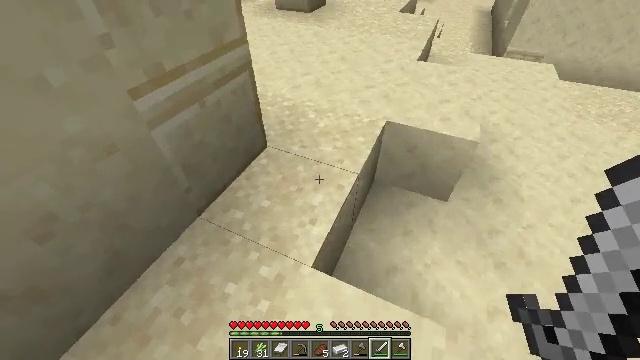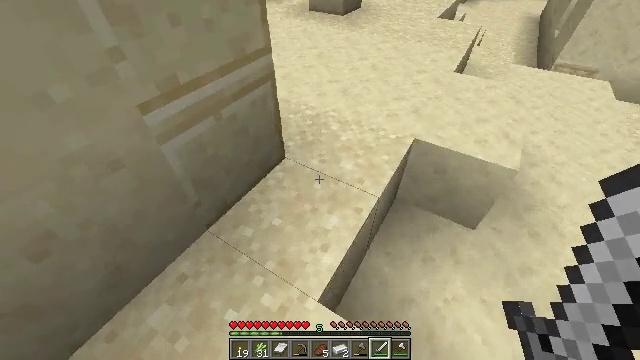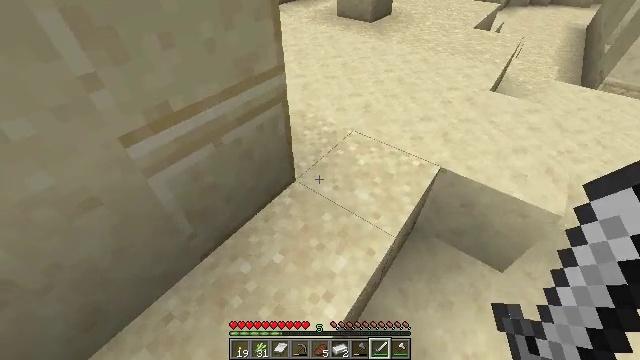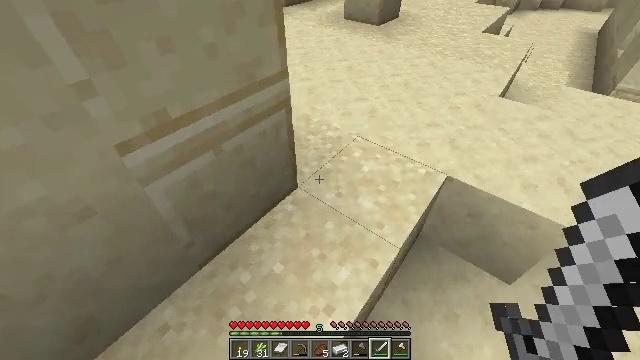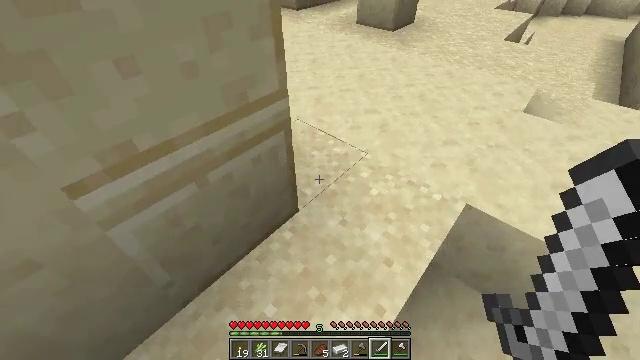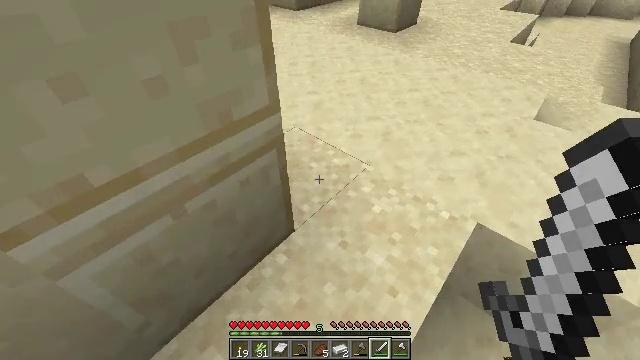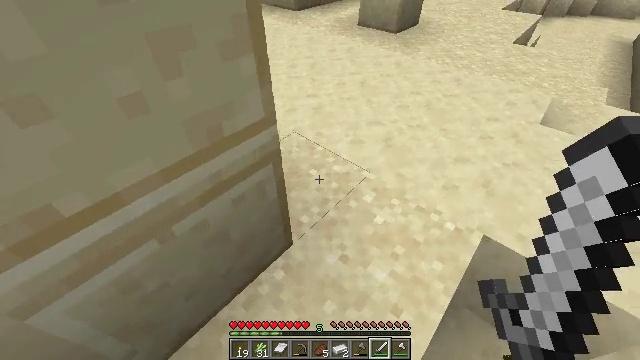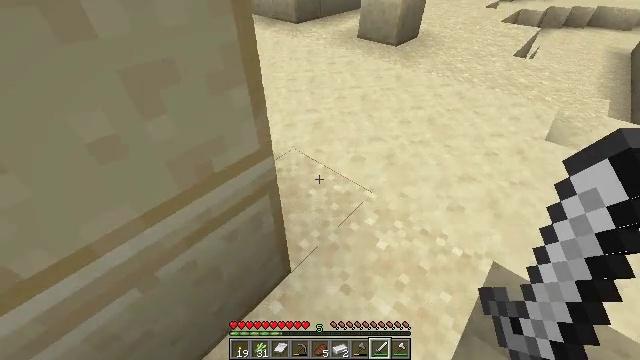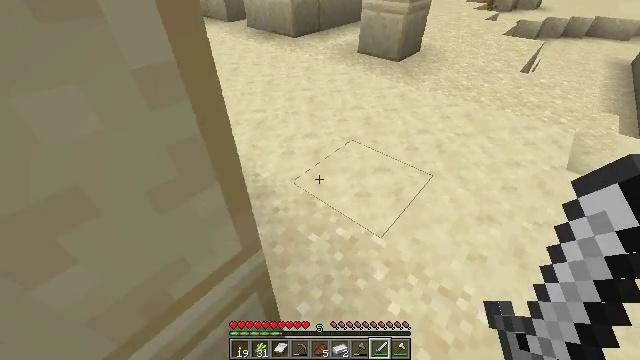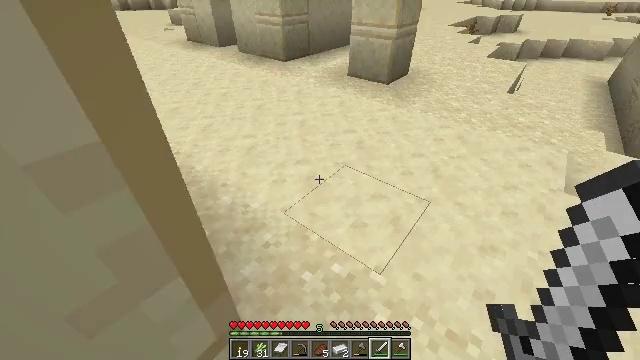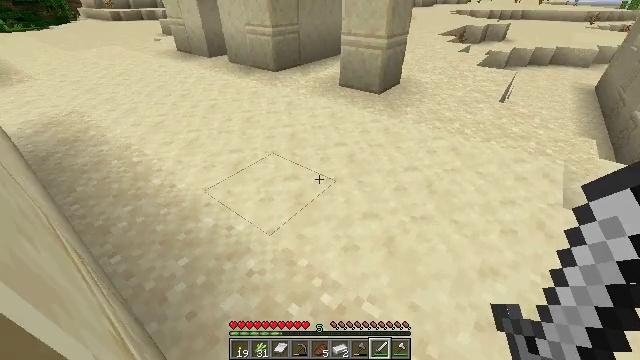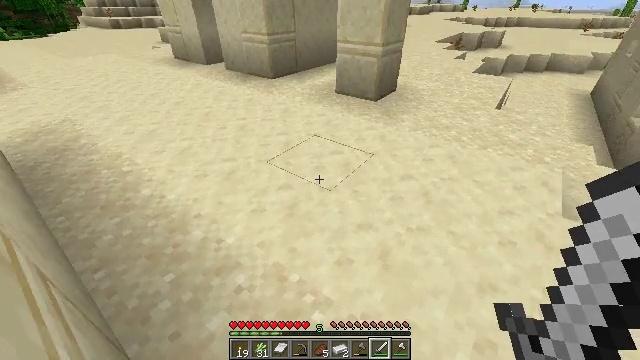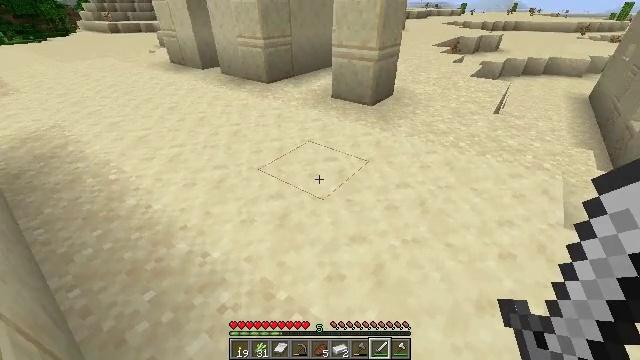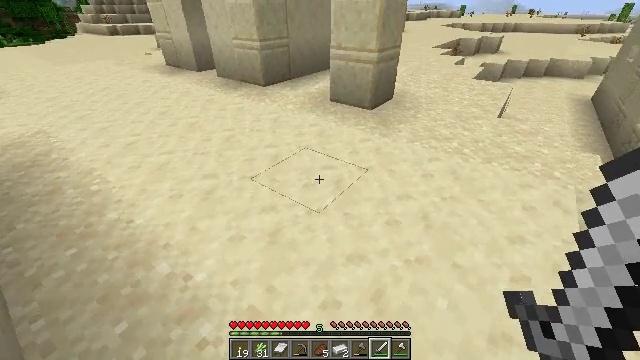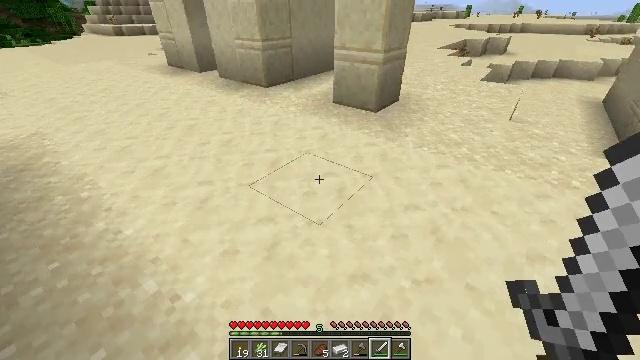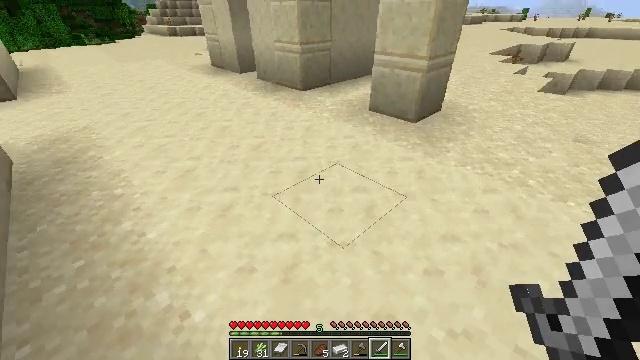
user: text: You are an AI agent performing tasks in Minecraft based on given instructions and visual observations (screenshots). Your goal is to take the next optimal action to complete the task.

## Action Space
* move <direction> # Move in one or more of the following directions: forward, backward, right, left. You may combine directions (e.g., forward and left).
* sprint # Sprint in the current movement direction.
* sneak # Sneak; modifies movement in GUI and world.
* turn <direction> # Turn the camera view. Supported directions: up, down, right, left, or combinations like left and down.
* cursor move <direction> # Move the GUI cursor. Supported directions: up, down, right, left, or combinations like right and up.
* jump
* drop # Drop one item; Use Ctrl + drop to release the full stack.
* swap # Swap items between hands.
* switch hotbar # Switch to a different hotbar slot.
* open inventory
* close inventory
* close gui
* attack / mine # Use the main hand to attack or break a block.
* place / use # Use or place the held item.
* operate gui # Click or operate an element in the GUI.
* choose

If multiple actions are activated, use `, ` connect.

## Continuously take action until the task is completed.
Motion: motion action
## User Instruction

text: Break the smooth sandstone slab to collect it.
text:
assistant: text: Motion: move forward, turn left
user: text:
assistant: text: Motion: move forward, turn left
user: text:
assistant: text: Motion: move forward, turn left
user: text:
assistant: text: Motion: move forward, turn left
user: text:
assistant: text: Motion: move forward
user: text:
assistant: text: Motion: move forward
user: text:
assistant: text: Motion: move forward, turn up
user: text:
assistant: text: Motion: move forward, turn up
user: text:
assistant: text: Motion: move forward, turn right and up
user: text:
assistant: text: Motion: move forward, turn right and up
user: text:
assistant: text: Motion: move forward, turn up
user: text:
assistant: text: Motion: move forward
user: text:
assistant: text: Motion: move forward
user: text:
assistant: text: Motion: move forward
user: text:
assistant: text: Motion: move forward, turn left
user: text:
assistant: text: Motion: move forward, turn left and up
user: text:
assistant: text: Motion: move forward, turn left and up
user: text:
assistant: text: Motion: move forward, turn left and up
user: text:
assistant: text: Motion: turn left
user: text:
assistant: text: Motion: turn left
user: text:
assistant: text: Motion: turn left and up
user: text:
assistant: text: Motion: turn left and up
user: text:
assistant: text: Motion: turn left and up
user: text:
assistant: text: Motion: turn up
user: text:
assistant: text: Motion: move forward, turn up
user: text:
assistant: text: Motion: move forward, turn right and up
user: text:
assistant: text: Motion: move forward, turn right and up
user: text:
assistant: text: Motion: move forward, turn right and up
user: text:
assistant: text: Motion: move forward, turn right and up
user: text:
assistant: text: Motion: move forward, turn right